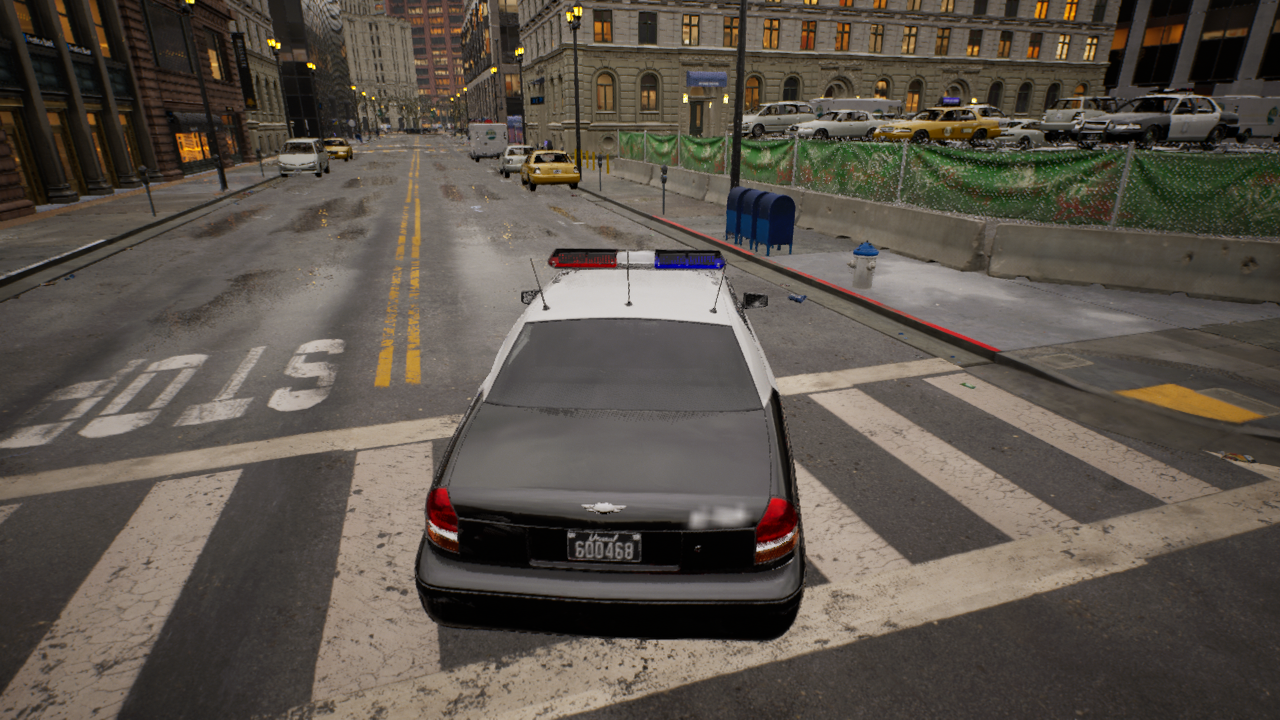
Venue: intersection
Lighting: golden hour
Vehicle rig: sedan